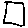
Label: square